Question: '''
<!DOCTYPE HTML><HTML><HEAD><style>
body {
font-family: "HelveticaNeue";
font-size: 12pt;
}
</style>
</HEAD><BODY> Osobenno chasto takie situatsii voznikaiut pri popytkakh realizovat' programmno polet mysli dizainera s uchetom tekhnicheskikh osobennostei takikh sistem.
</br>
O tom, kak my reshaem takie zadachi pri rabote nad mobil'nym prilozheniem xxx, my rasskazhem v etoi stat'e.</BODY></HTML>
'''
Could anyone tell me what's wrong with the spaces in the second sentence (please look at jsfiddle <URL>?
Here is what the browser shows me:

How can I fix the problem?
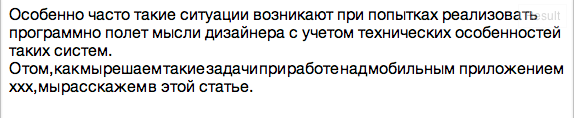
Answer: I inspected that code block (with Chrome's inspector) and saw this:

You used thin spaces ('&thinsp;' or ' ') instead of normal spaces (''). I have no idea where you got them, but apparently the font you're using doesn't support thin spaces, so they don't show up.
Simply change all the ' 's (thin spaces) into normal spaces, and it will work fine. (Or use a find/replace tool.)